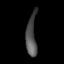
Tissue: skin
Cell type: Myeloid cells
Senescence score: 0.7211
Nuclear area (px): 425
Mean DAPI intensity: 79.482